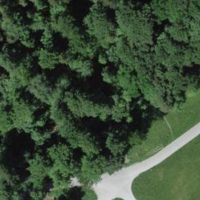
EUNIS habitat code: 57
Species observed at this site:
Allium ursinum
Argentina anserina